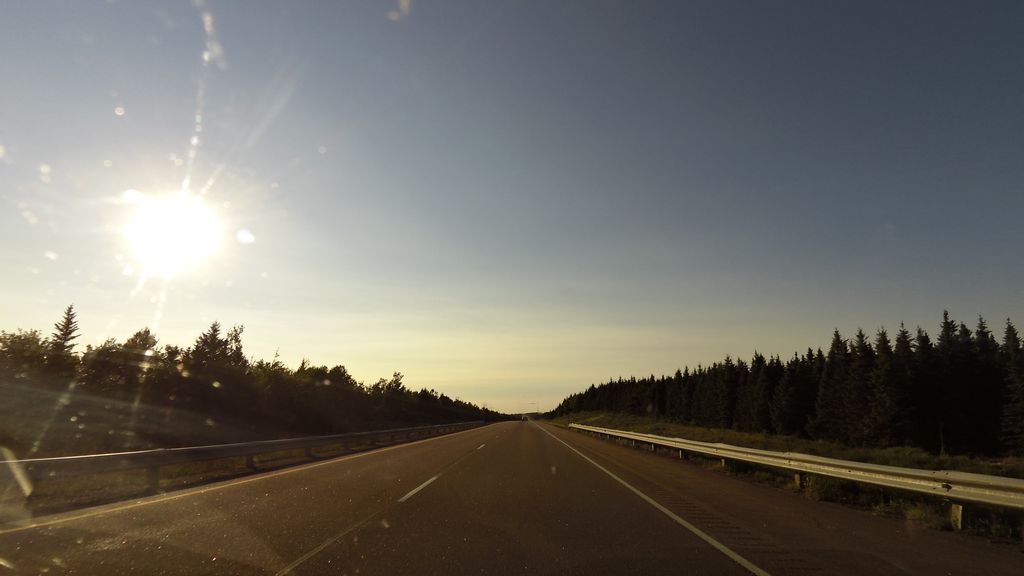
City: charlottetown